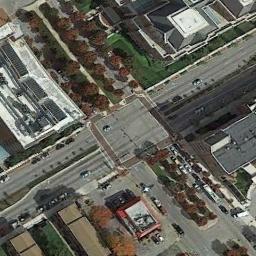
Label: intersection